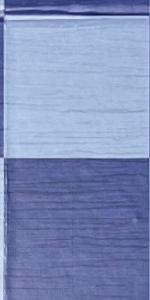
Label: Empty